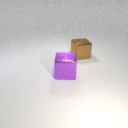
large purple metal cube in front of large brown metal cube